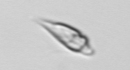
Label: Oxytoxum